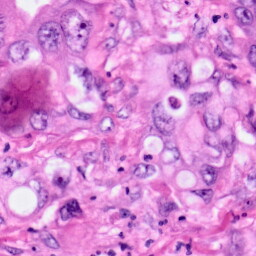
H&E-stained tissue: Pancreatic